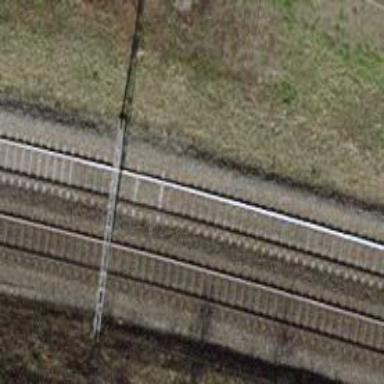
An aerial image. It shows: Railway track with contact lines for electrification.